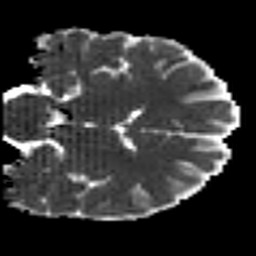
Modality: MD
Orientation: coronal
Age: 21
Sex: male
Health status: ill
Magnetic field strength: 3 T
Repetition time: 9 s
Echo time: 0.093 s